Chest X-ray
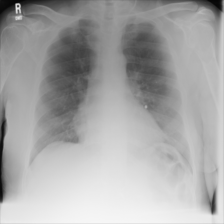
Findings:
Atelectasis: negative
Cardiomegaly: negative
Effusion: negative
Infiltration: negative
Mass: negative
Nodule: negative
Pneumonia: negative
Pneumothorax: negative
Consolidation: negative
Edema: negative
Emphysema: negative
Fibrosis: negative
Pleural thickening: negative
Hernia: negative